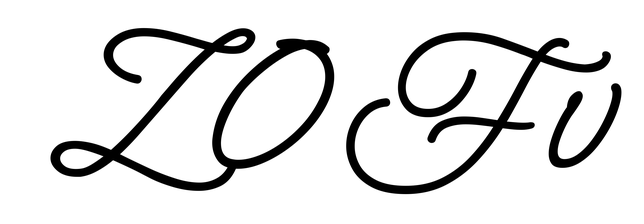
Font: MeowScript-Regular